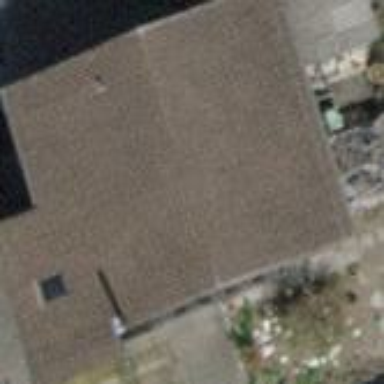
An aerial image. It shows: Building with tiled roof.